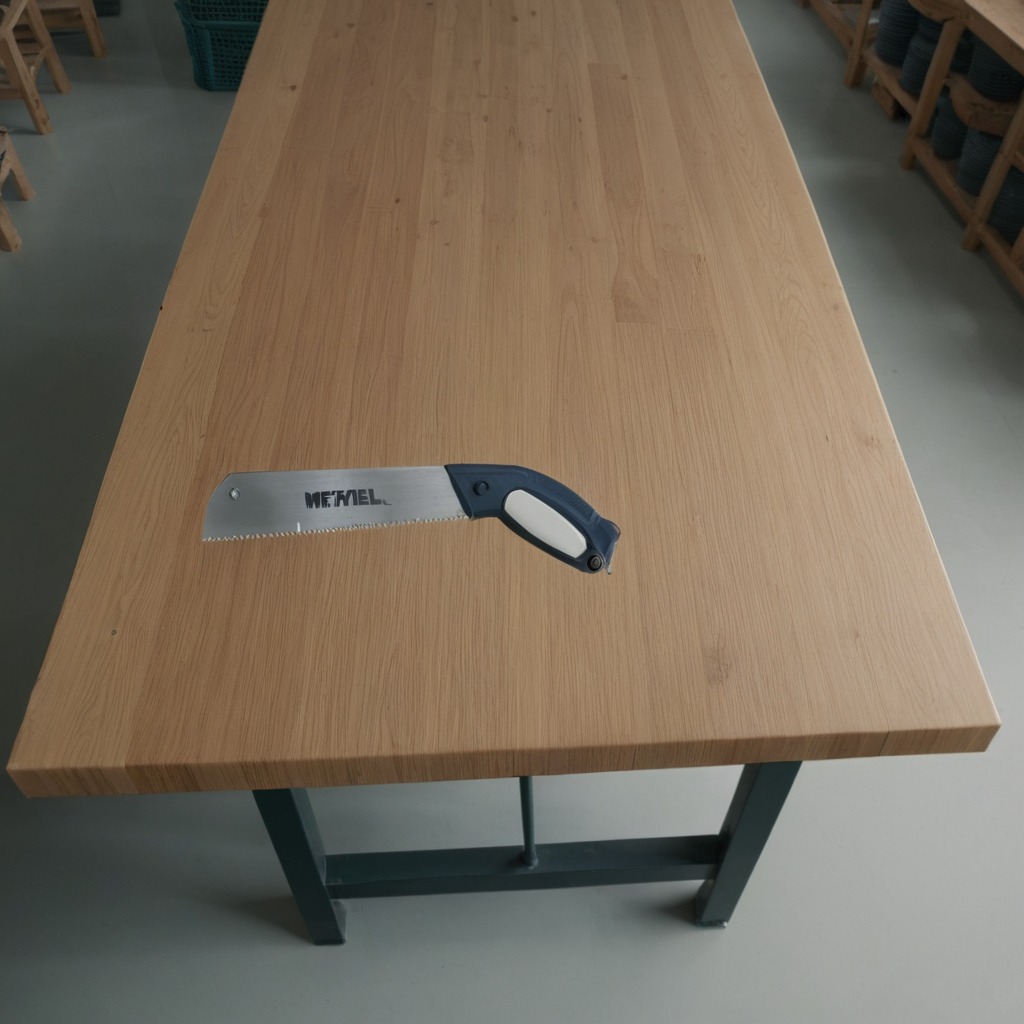
A metal saw is lying on the workbench inside a coastal fishing gear workshop.